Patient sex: M
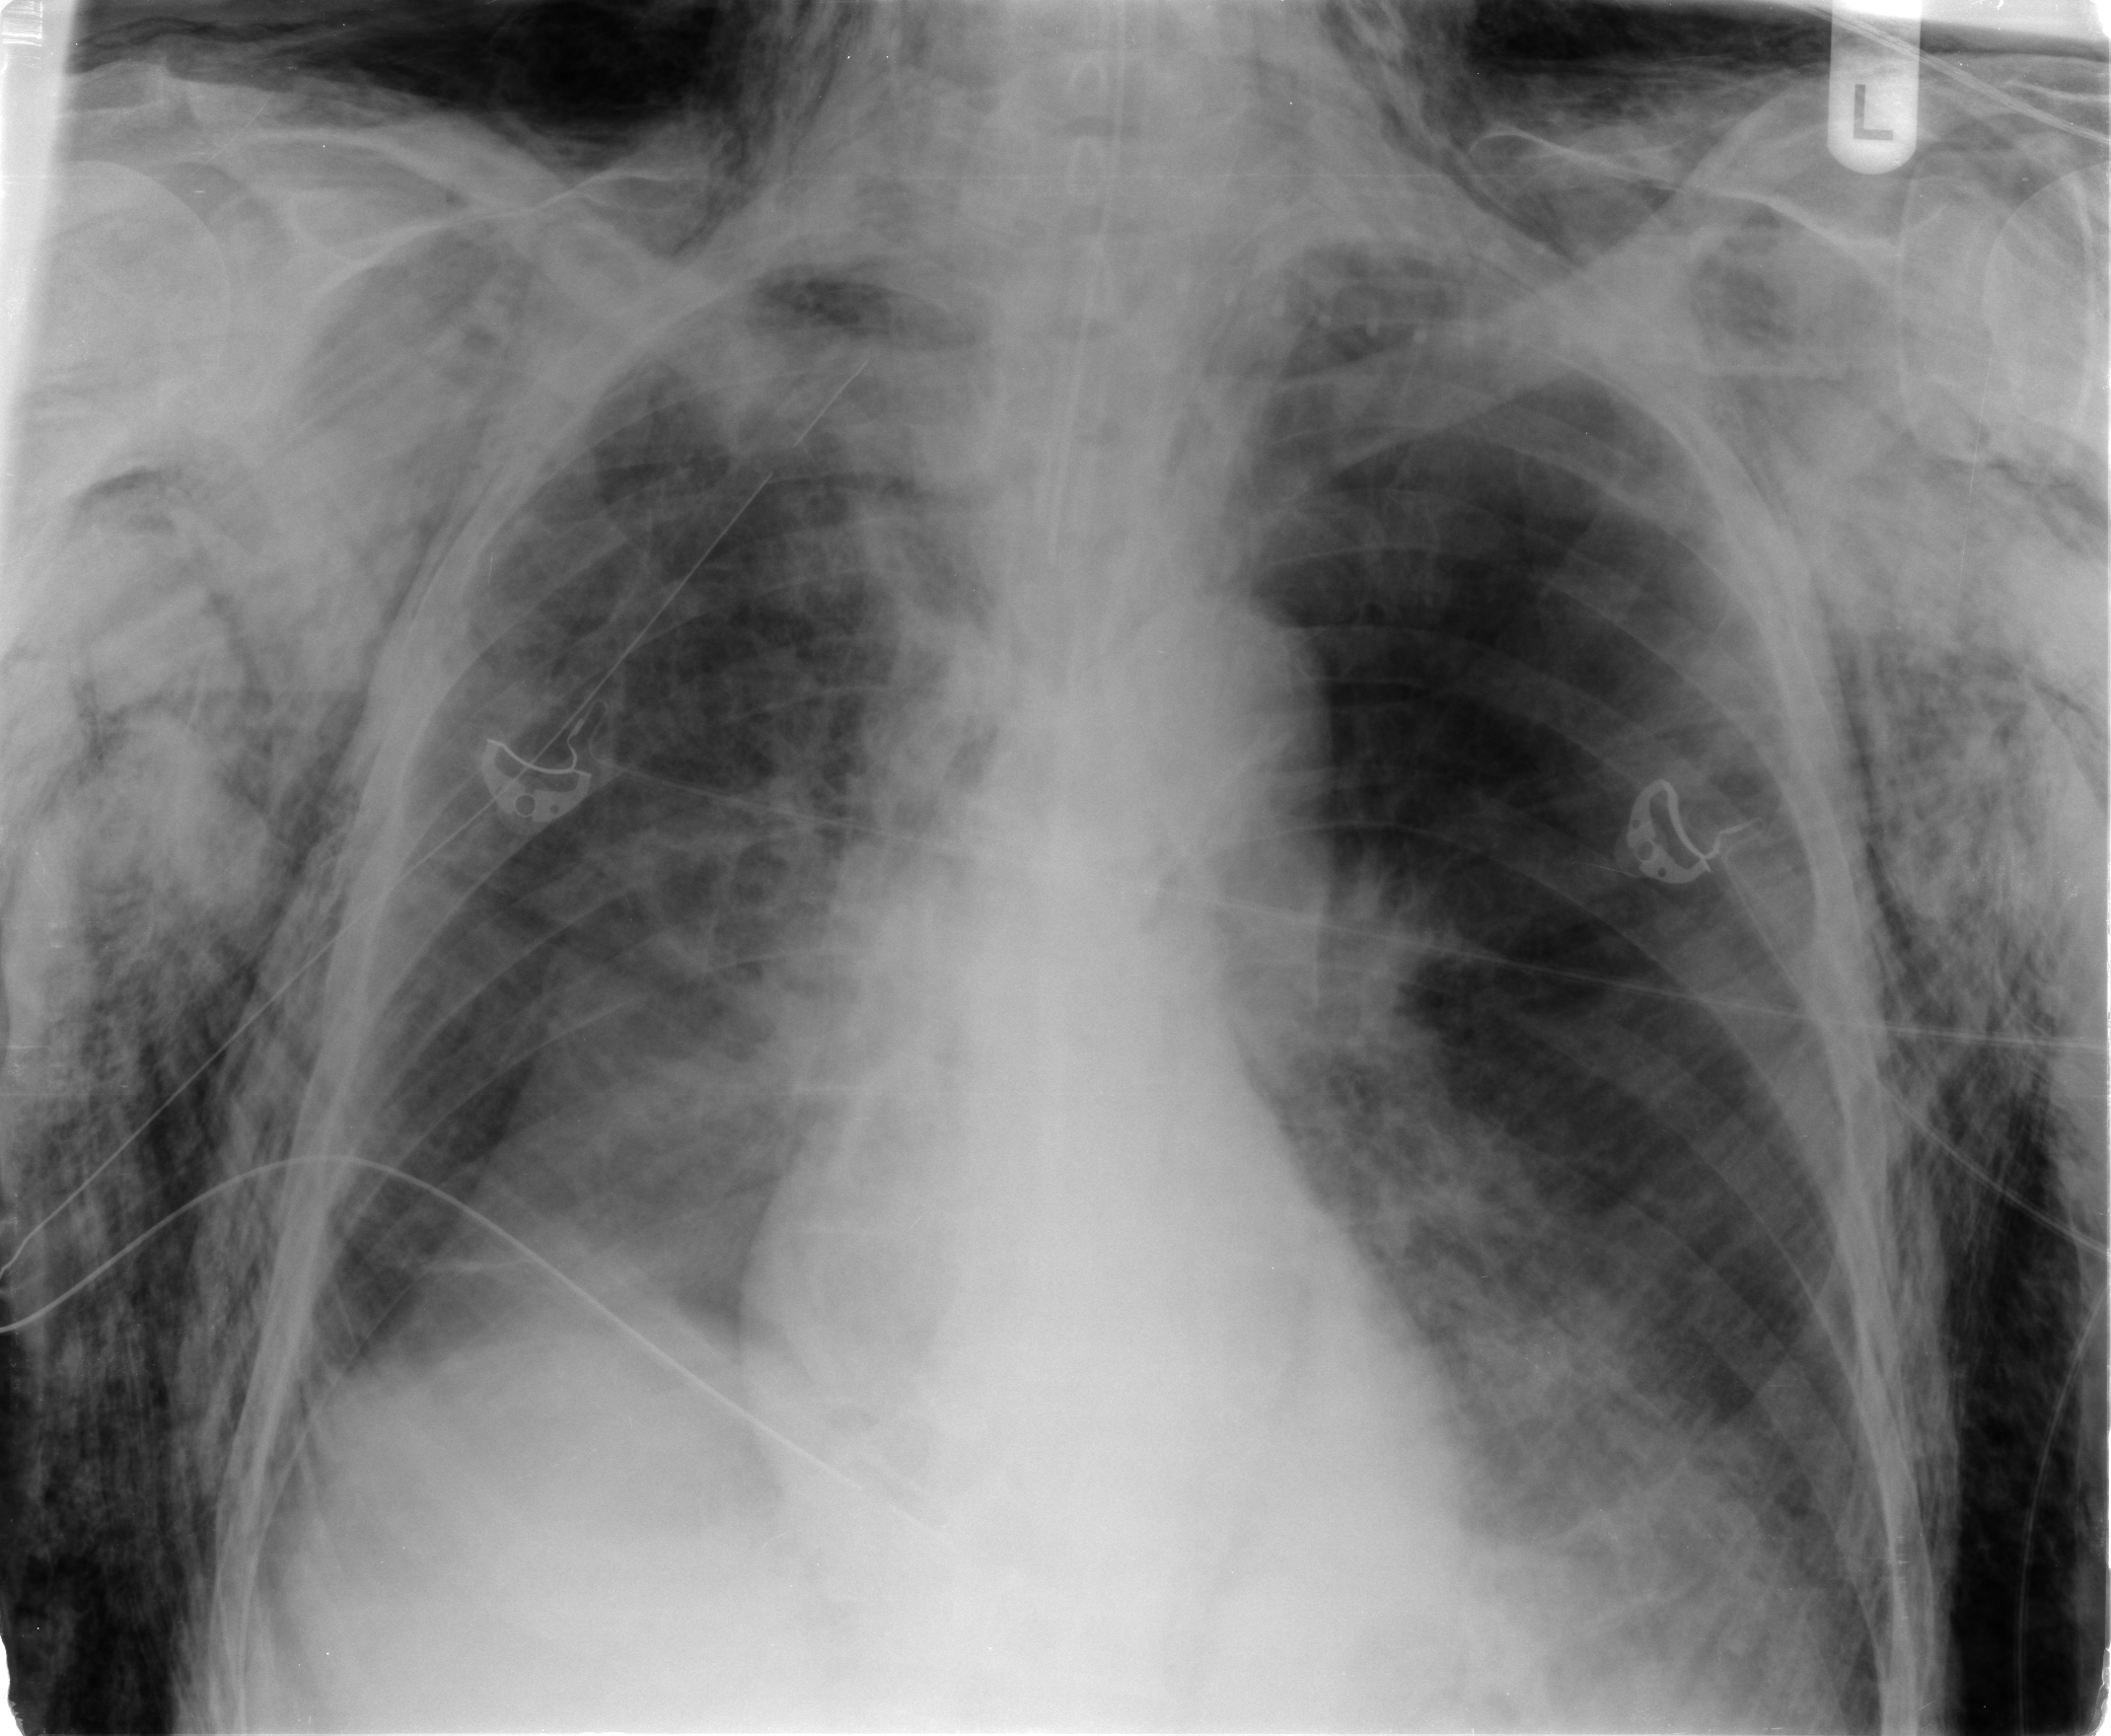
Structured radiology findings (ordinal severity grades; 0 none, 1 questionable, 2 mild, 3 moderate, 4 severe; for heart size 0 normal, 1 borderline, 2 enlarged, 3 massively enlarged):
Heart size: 0
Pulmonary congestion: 2
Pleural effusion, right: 2
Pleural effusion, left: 2
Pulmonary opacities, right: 0
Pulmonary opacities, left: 1
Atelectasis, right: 2
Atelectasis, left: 2